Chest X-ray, PA view. Patient: 37 years old, sex F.
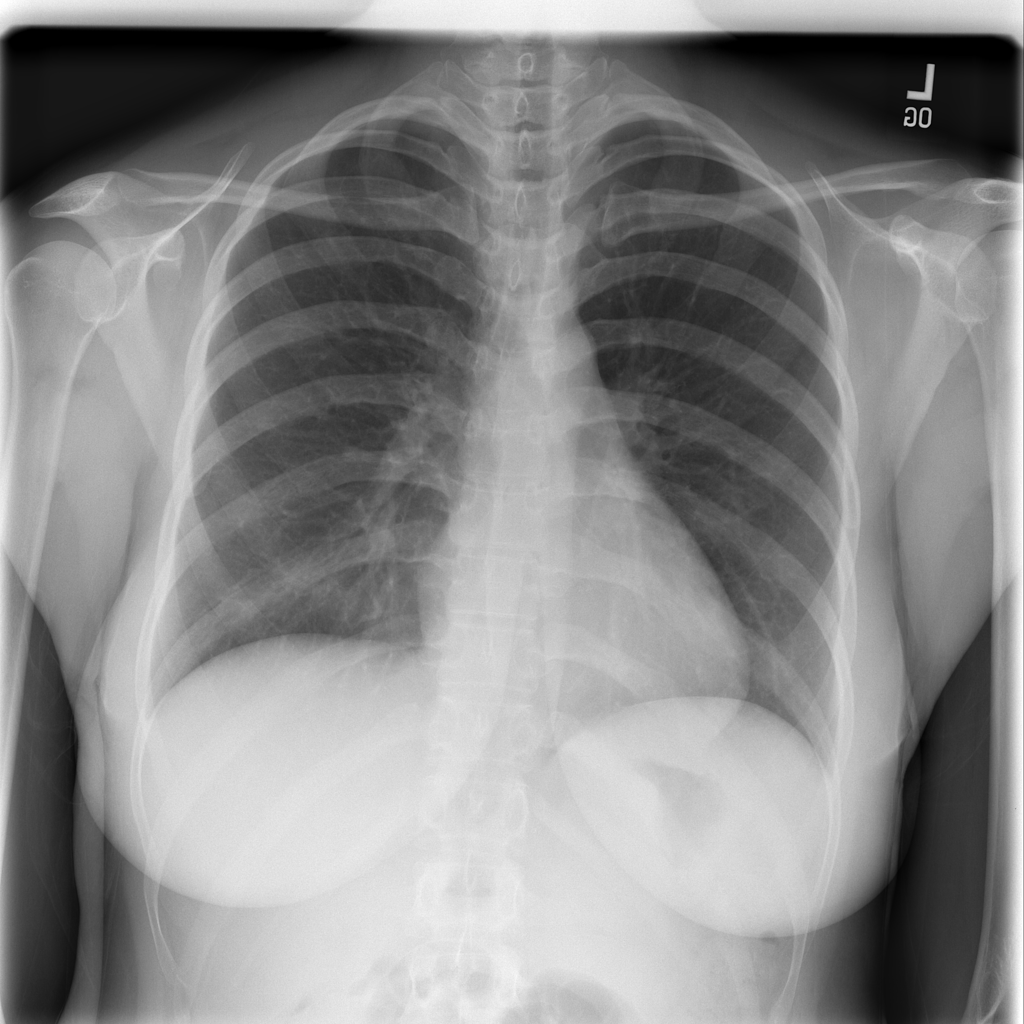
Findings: No Finding